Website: crate-barrel
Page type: customer-info-address
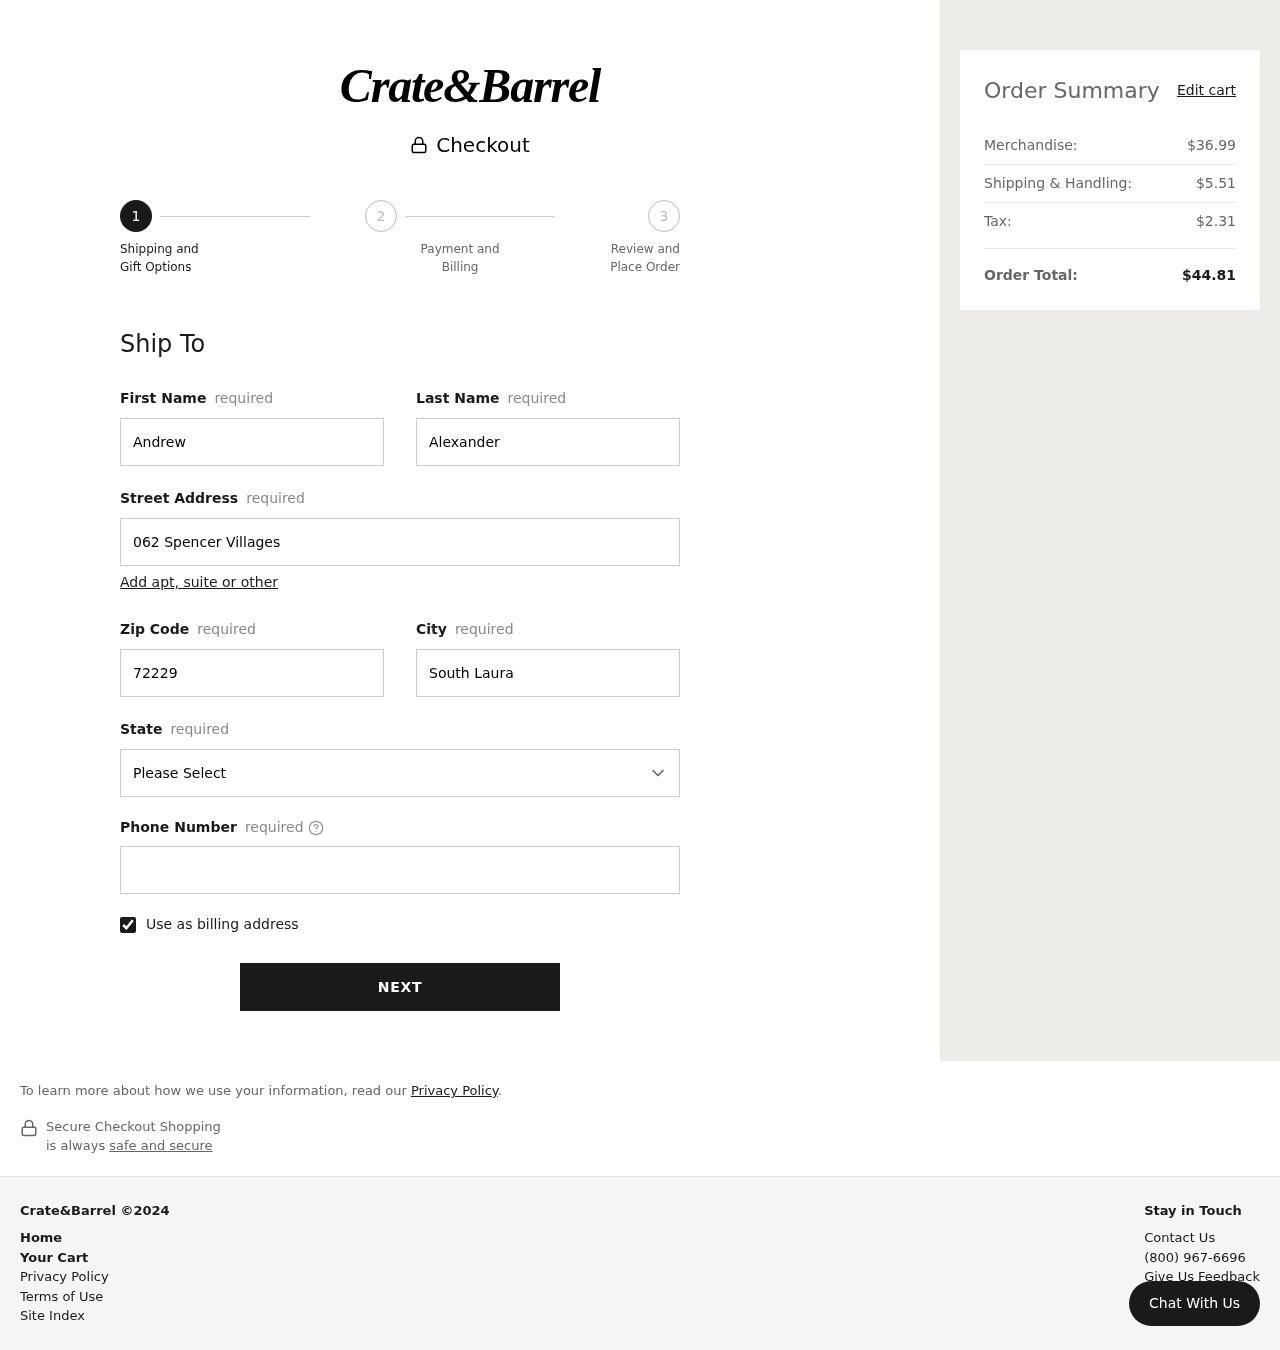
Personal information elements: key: PII_CITY
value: South Laura
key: PII_FIRSTNAME
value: Andrew
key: PII_LASTNAME
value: Alexander
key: PII_PHONE
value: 5299369553
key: PII_POSTCODE
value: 72229
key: PII_STATE
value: Alaska
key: PII_STREET
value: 062 Spencer Villages
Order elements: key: ORDER_SUBTOTAL
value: $36.99
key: ORDER_SHIPPING_COST
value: $5.51
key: ORDER_TAX
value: $2.31
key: ORDER_TOTAL
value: $44.81